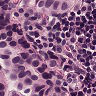
Metastatic tissue present: yes